A spectrogram of one vibration snapshot from a rotating bearing is shown (time on one axis, frequency on the other). Classify the bearing condition as one of: normal, inner_race, outer_race, ball.
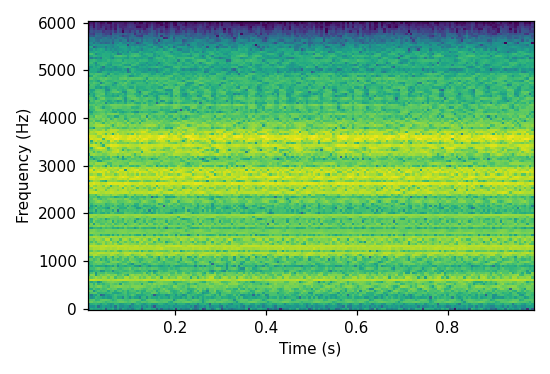
Answer: inner_race